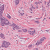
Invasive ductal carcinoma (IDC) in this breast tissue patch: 1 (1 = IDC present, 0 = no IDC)